Field crop: maize
Growth stage: 2
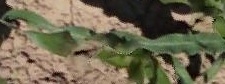
Species: maize